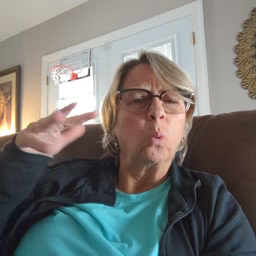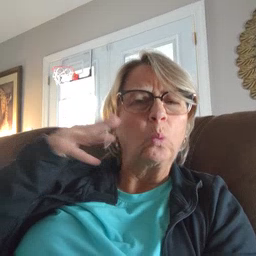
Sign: noisy